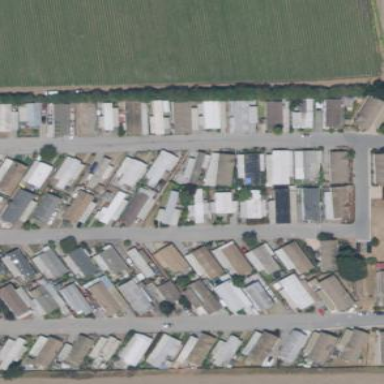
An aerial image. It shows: Residential area known as trailer park.